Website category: book
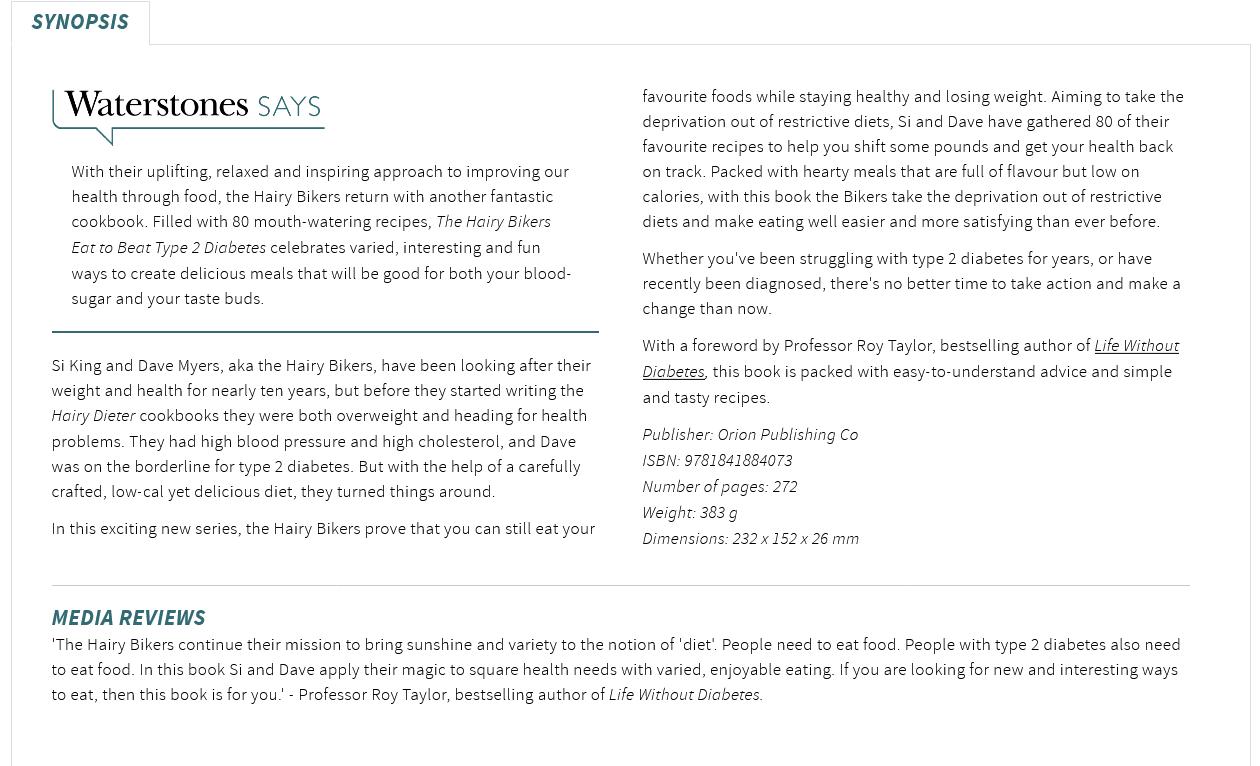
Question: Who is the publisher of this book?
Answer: Orion Publishing Co

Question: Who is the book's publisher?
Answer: Orion Publishing Co

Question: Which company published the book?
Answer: Orion Publishing Co

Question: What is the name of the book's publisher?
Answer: Orion Publishing Co

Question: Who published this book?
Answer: Orion Publishing Co

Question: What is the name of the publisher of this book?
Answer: Orion Publishing Co

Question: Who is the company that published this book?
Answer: Orion Publishing Co

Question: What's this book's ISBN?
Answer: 9781841884073

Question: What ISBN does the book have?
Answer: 9781841884073

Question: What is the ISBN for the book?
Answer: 9781841884073

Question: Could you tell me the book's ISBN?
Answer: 9781841884073

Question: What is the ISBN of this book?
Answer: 9781841884073

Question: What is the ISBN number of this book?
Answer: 9781841884073

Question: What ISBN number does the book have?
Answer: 9781841884073

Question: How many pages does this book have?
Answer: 272

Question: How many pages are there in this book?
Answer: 272

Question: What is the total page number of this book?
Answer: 272

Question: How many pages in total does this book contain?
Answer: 272

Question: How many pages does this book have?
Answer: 272

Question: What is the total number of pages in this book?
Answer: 272

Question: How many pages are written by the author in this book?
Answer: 272

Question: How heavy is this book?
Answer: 383 g

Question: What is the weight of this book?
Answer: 383 g

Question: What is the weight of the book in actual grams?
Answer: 383 g

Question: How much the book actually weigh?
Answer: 383 g

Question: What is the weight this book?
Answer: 383 g

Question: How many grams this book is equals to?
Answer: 383 g

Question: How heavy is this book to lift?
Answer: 383 g

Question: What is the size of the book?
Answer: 232 x 152 x 26 mm

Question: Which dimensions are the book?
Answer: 232 x 152 x 26 mm

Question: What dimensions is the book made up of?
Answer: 232 x 152 x 26 mm

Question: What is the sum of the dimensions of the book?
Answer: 232 x 152 x 26 mm

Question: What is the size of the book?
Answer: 232 x 152 x 26 mm

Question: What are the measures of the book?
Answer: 232 x 152 x 26 mm

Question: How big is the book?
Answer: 232 x 152 x 26 mm